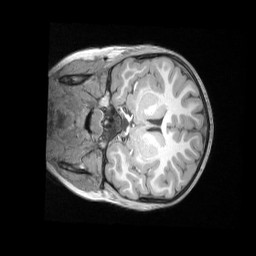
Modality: T1w
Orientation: coronal
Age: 7
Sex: male
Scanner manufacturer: siemens
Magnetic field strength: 3 T
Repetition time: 2.53 s
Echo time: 0.00164 s